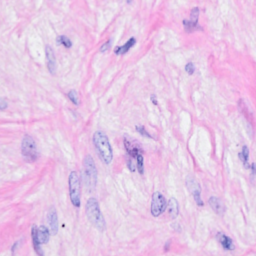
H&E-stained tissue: Breast